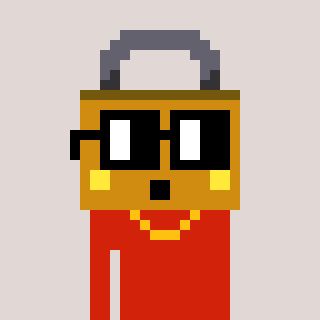
a pixel art character with square black glasses, a lock-shaped head and a red-colored body on a warm background